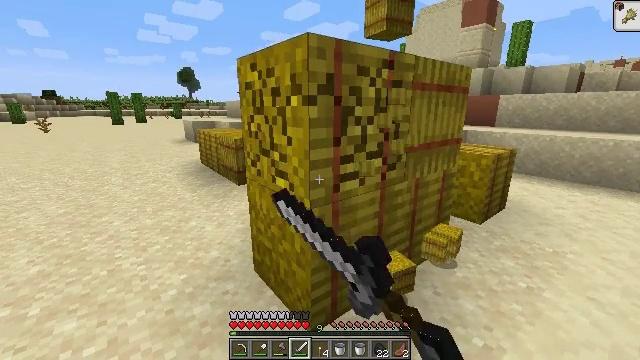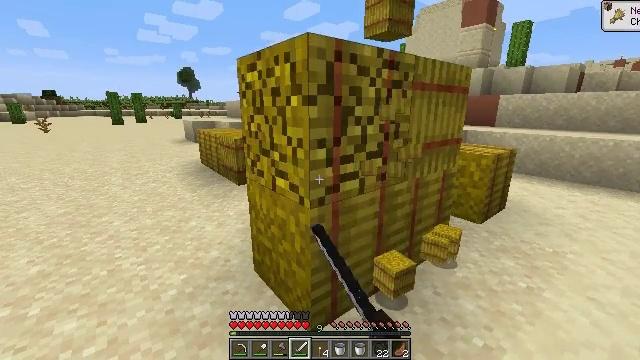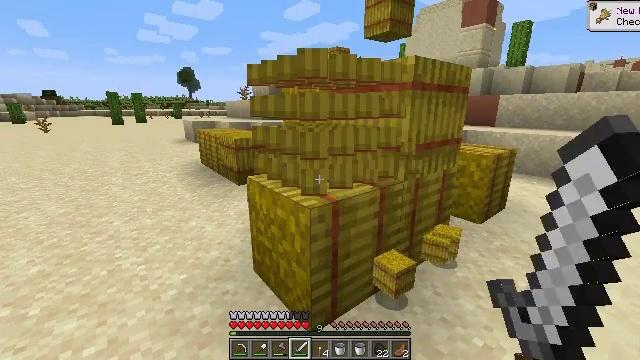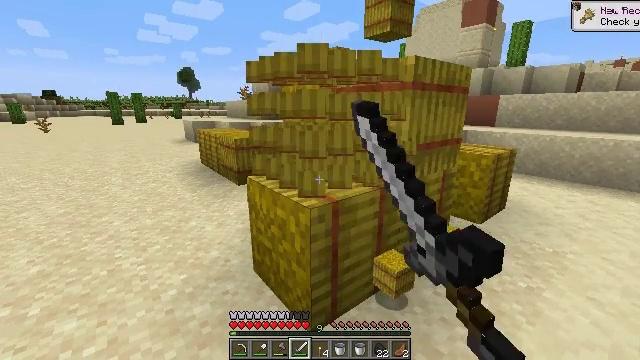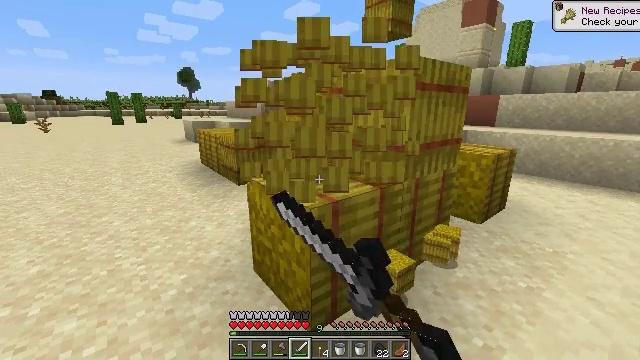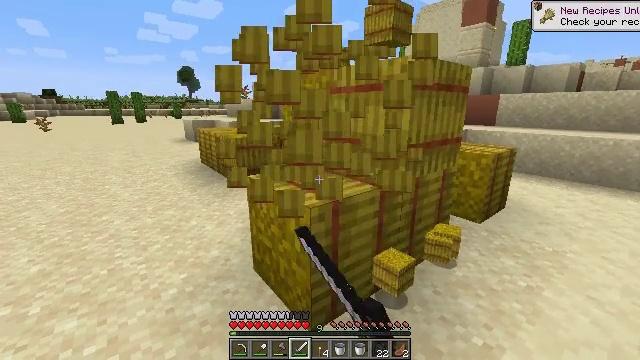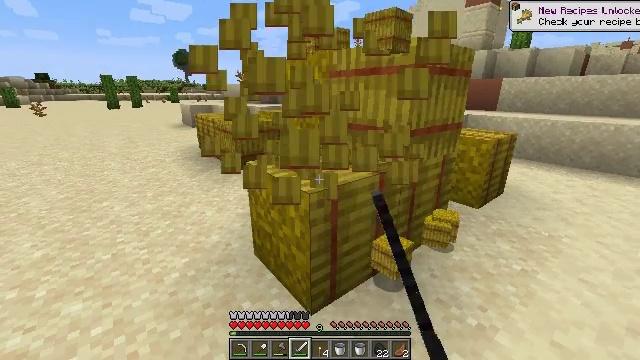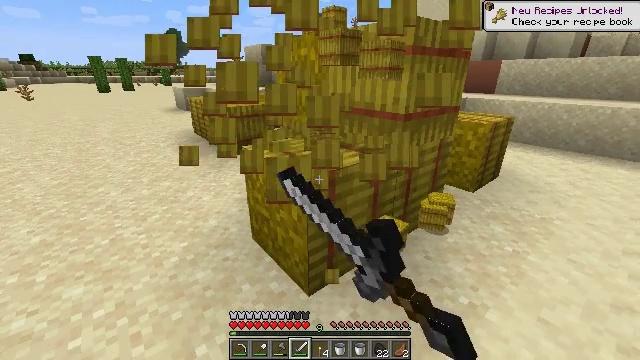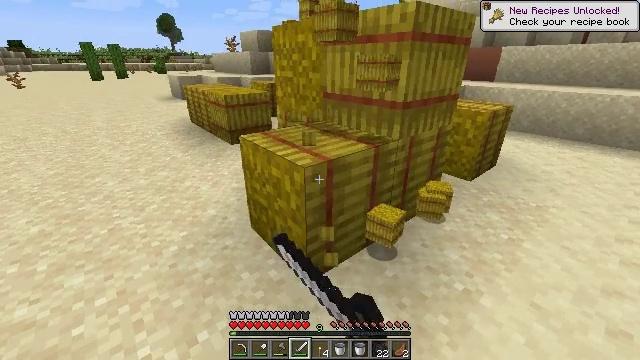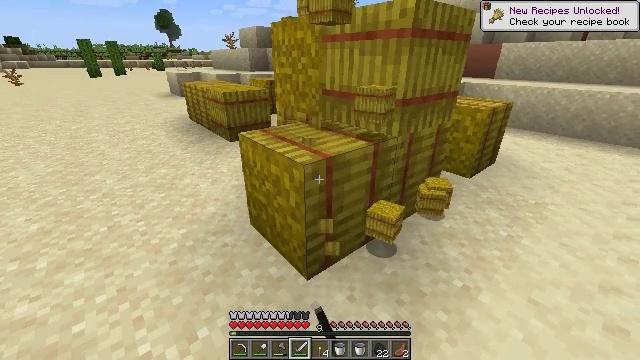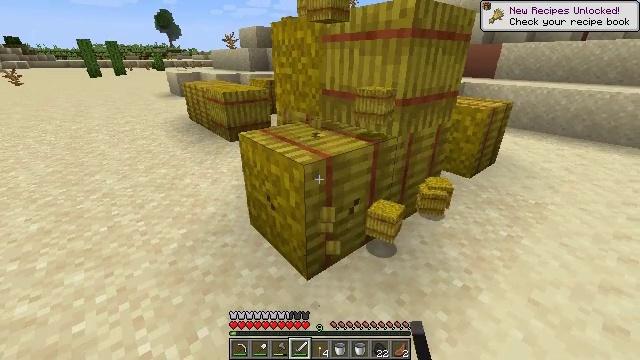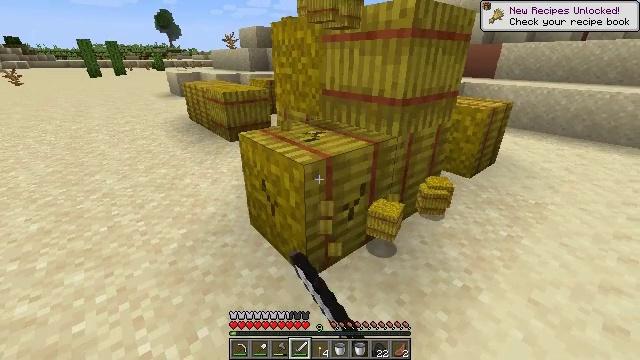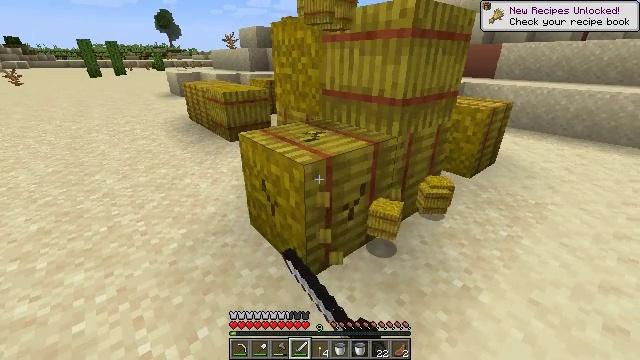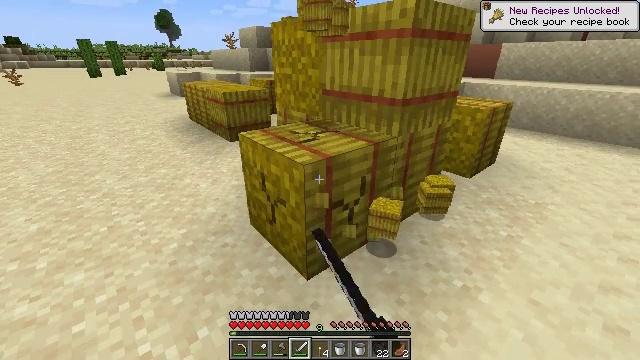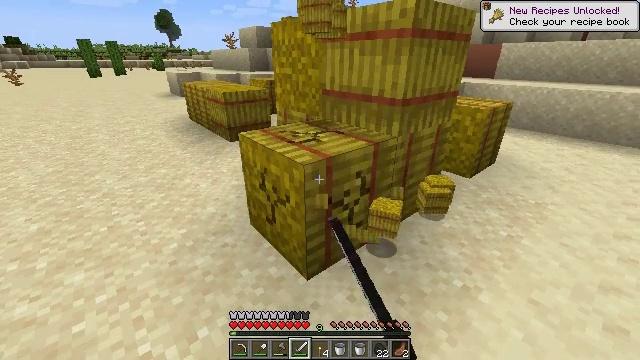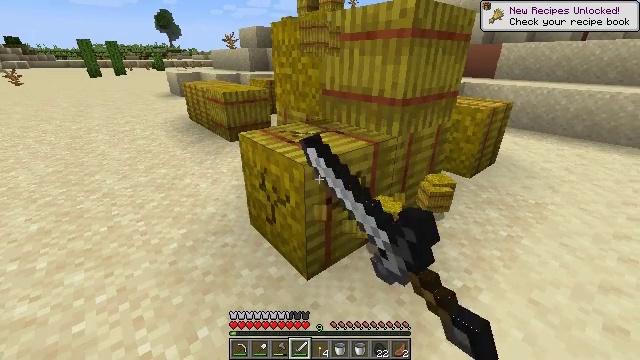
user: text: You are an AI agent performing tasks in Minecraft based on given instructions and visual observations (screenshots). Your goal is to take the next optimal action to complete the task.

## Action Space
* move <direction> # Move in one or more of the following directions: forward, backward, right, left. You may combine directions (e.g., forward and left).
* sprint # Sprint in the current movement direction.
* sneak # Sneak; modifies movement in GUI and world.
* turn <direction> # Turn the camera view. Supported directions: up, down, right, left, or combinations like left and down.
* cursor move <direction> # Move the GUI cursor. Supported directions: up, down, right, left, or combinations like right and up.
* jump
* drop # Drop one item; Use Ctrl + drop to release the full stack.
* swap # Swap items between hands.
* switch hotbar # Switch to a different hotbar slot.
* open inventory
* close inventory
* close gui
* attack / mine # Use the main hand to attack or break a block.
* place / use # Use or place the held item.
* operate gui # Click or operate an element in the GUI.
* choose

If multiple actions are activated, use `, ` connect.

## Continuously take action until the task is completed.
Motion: motion action
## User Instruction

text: Harvest hay blocks from the village.
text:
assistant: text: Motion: attack / mine
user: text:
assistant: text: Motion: attack / mine
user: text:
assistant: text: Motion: attack / mine
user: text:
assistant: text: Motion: attack / mine
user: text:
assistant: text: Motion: attack / mine
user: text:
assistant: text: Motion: turn down, attack / mine
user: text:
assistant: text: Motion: turn down, attack / mine
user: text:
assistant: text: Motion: turn down, attack / mine
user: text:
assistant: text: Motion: attack / mine
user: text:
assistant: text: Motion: attack / mine
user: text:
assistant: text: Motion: attack / mine
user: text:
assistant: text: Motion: attack / mine
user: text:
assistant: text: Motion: attack / mine
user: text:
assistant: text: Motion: attack / mine
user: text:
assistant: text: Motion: attack / mine
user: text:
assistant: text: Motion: attack / mine
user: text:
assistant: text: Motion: attack / mine
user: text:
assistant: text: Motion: attack / mine
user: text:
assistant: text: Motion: attack / mine
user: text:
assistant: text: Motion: attack / mine
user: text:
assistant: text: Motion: attack / mine
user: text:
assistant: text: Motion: attack / mine
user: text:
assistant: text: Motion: attack / mine
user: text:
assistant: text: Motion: attack / mine
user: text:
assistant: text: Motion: move forward, turn right, attack / mine
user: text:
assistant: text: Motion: move forward, turn right and up, attack / mine
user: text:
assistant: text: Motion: move forward, turn right and up, attack / mine
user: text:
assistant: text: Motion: move forward, turn right and up, attack / mine
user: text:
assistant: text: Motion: turn up, attack / mine
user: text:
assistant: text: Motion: attack / mine